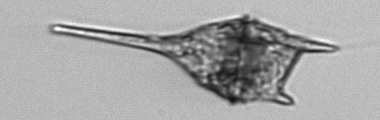
Label: Tripos_lineatus